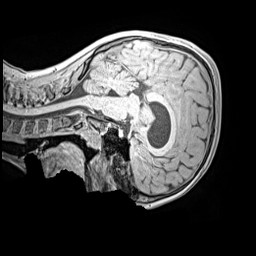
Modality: MP2RAGE
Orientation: sagittal
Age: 11
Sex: male
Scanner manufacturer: siemens
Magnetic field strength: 3 T
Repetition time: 4 s
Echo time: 0.00299 s